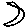
Label: moon